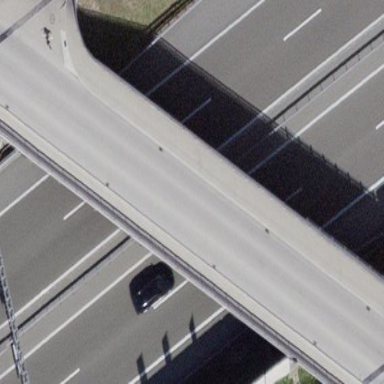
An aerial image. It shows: Man-made bridge.